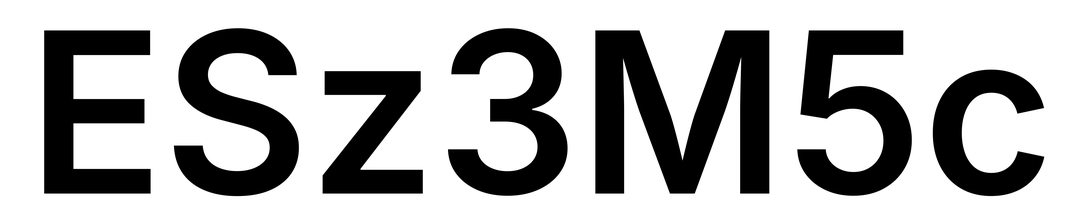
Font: Inter_SemiBold